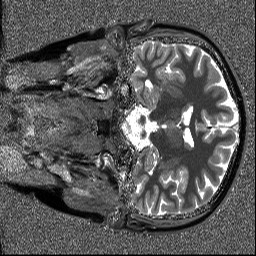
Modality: T1map
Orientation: coronal
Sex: female